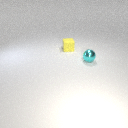
small yellow rubber cube behind small cyan metal sphere